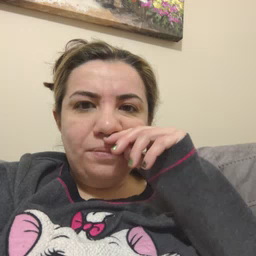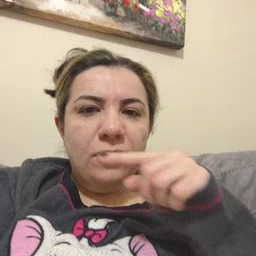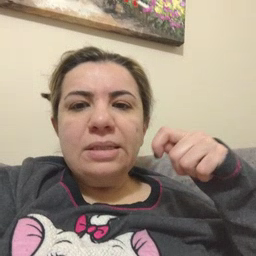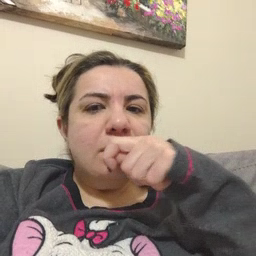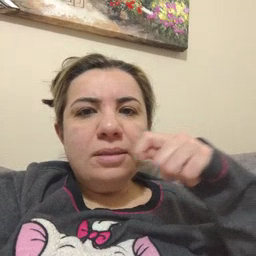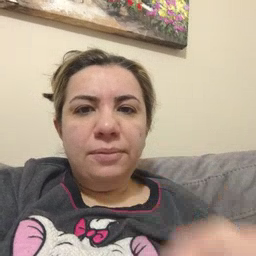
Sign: toothbrush